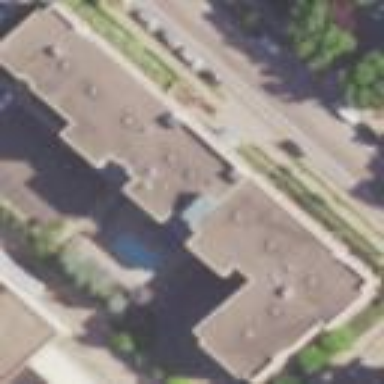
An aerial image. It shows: Hotel building.